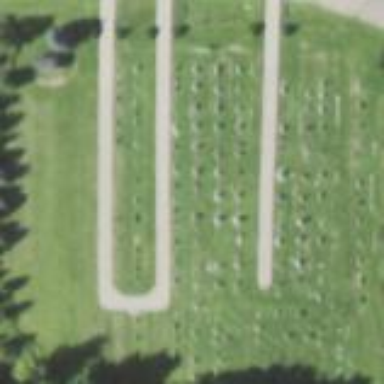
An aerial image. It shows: Cemetery.